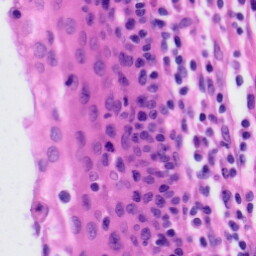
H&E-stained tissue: Tonsil